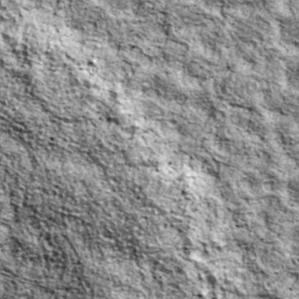
Label: non_frost